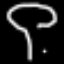
Label: mushroom